七年级 · 画法几何学
如图, 把一张长方形纸片 $A B C D$ 沿 $A F$ 折叠, 使 $B$ 点落在 $B^{\prime}$ 处, 若 $\angle A D B=20^{\circ}$, 那么 $\angle B A F$ 应为多少度时才能使 $A B^{\prime} / / B D ?$

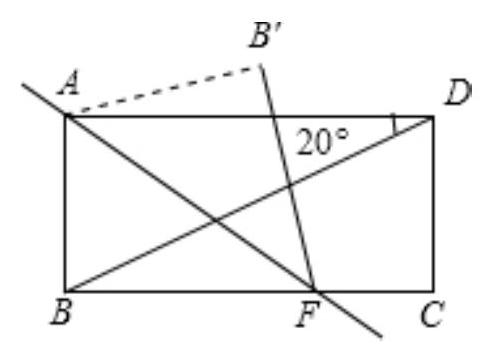
答案: 【答案】解: $\because$ 长方形纸片 $A B C D$ 沿 $A F$ 折叠, 使 $B$ 点落在 $B^{\prime}$ 处,

$\therefore \angle B^{\prime} A F=\angle B A F$,

$\because A B^{\prime} / / B D$,

$\therefore \angle B^{\prime} A D=\angle A D B=20^{\circ}$,

$\therefore \angle B^{\prime} A B=20^{\circ}+90^{\circ}=110^{\circ}$,

$\therefore \angle B A F=110^{\circ} \div 2=55^{\circ}$.

$\therefore \angle B A F$ 应为 55 度时才能使 $A B^{\prime} / / B D$ 。

【解析】根据折叠的性质得到 $\angle B^{\prime} A F=\angle B A F$, 要 $A B^{\prime} / / B D$, 则要有 $\angle B^{\prime} A D=\angle A D B=$ $20^{\circ}$, 从而得到 $\angle B^{\prime} A B=20^{\circ}+90^{\circ}=110^{\circ}$, 即可求出 $\angle B A F$.

本题考查了折叠的性质: 折叠前后两图形全等, 即对应角相等, 对应线段相等. 也考查了直线平行的判定.